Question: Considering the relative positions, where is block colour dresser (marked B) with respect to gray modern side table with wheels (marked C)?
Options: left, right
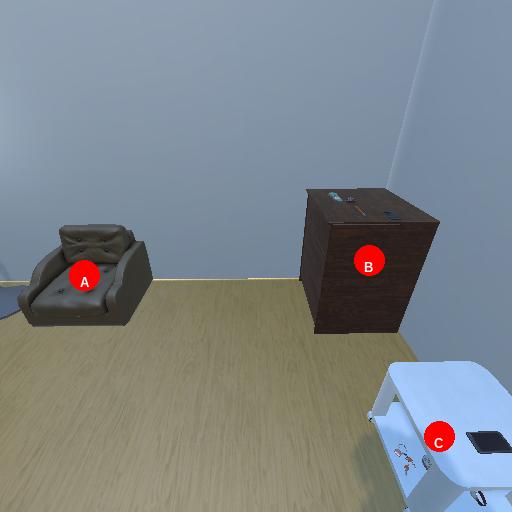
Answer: left